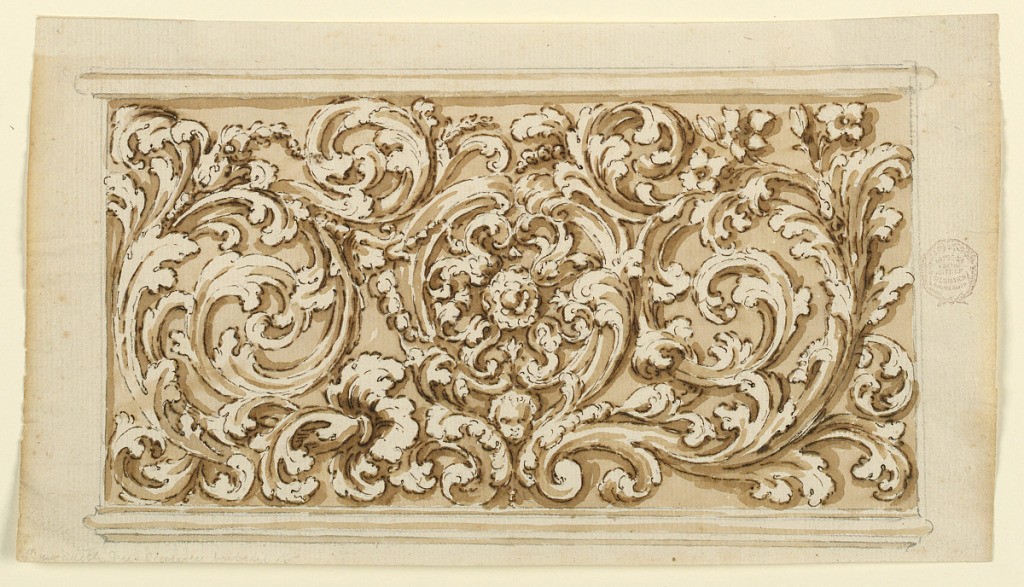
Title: Design for an Oblong Panel
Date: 1750–1800
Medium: Black crayon, pen and sepia on paper
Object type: Drawing
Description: Mouldings at the top and the bottom. At center rosette above a cherub head. Surrounded by large acanthus leaves.